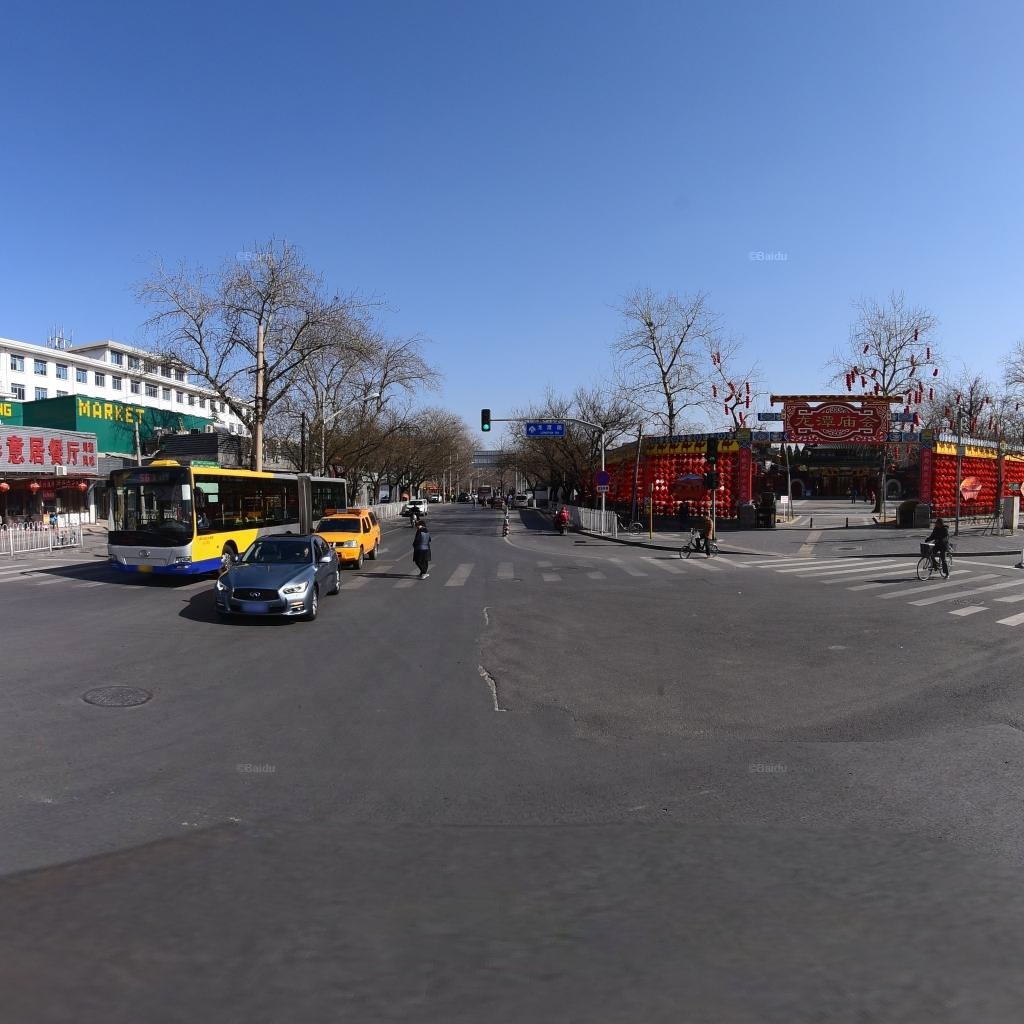
Region: Dongcheng
Road damage annotations: manhole cover, longitudinal crack, longitudinal crack, manhole cover, manhole cover, manhole cover